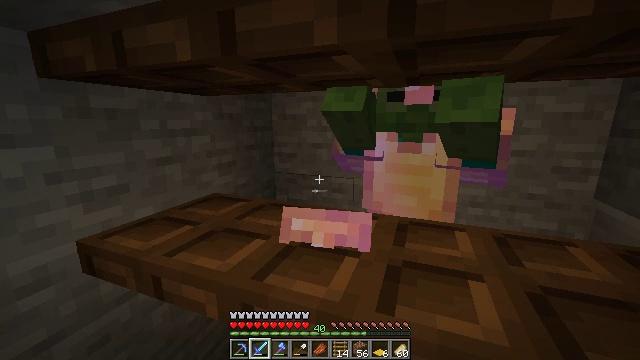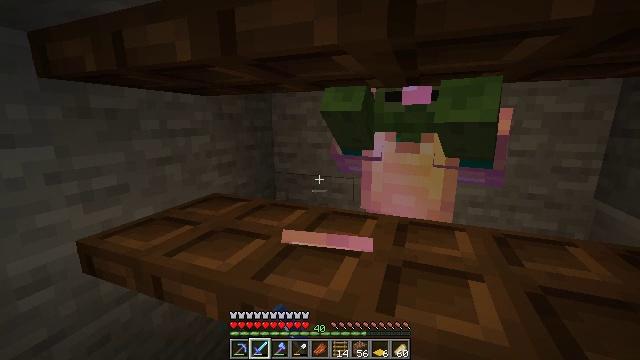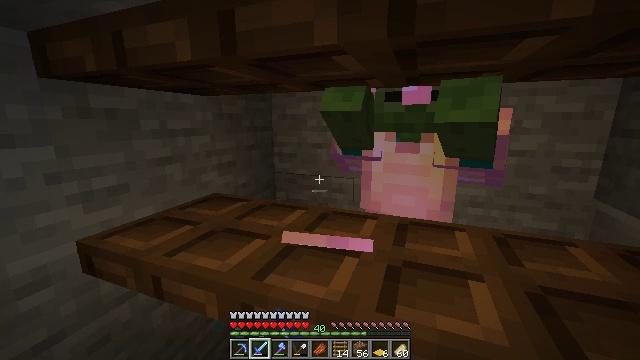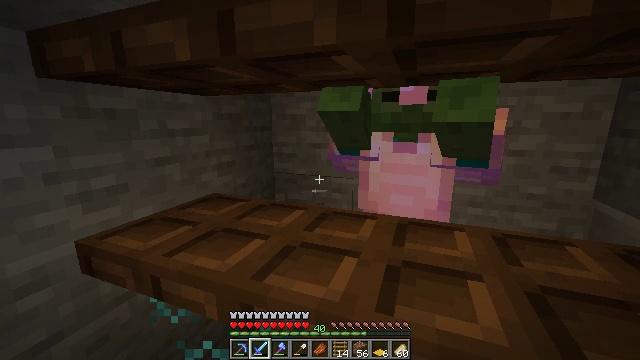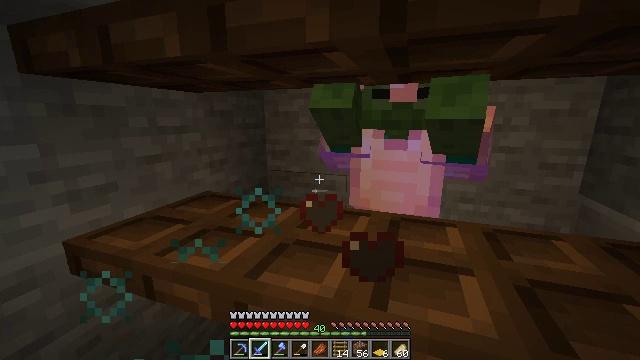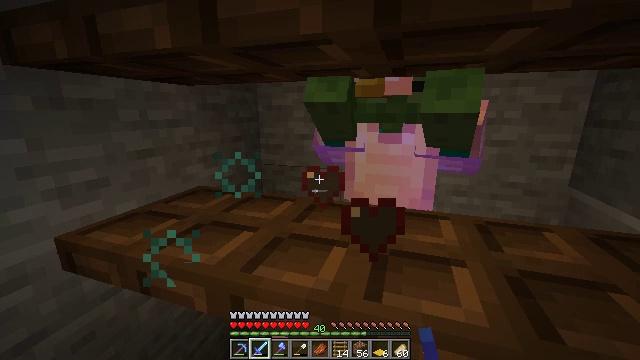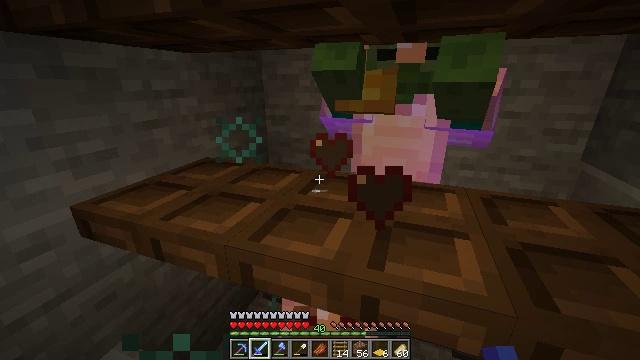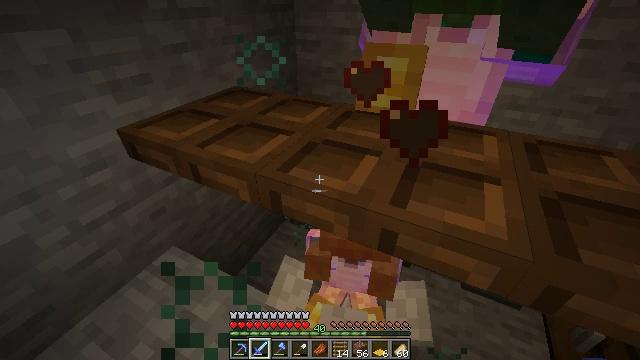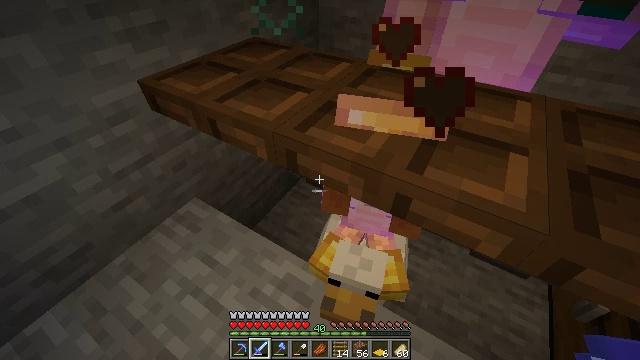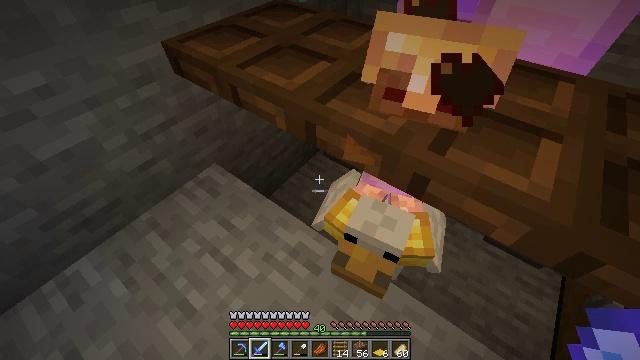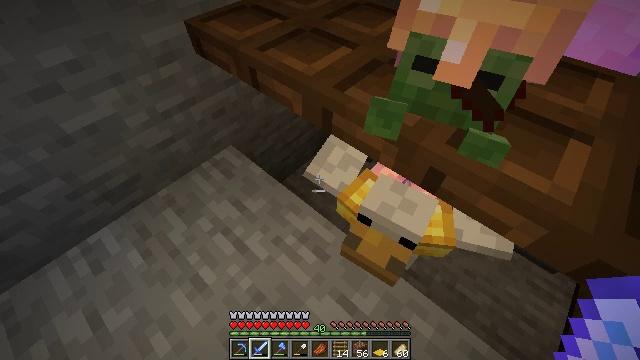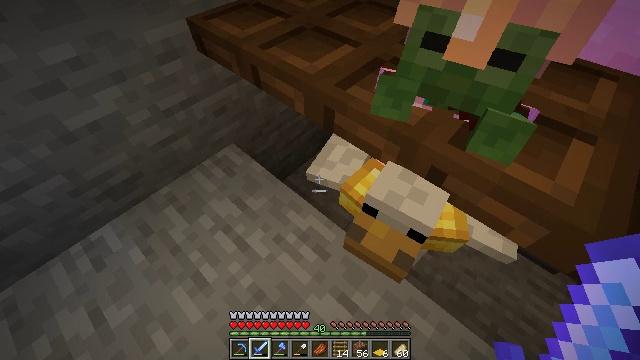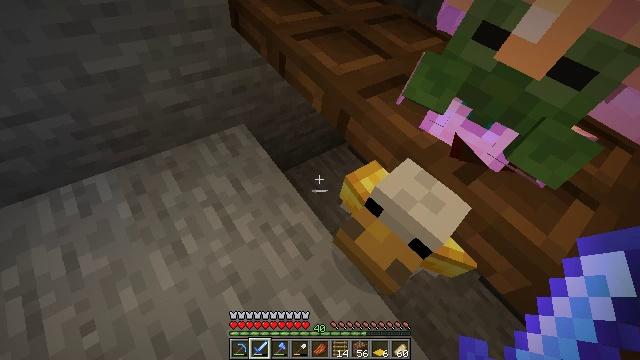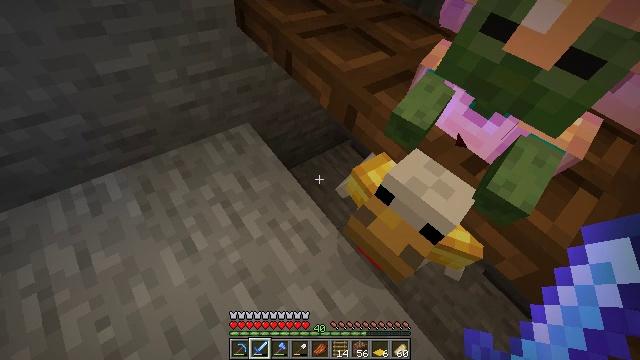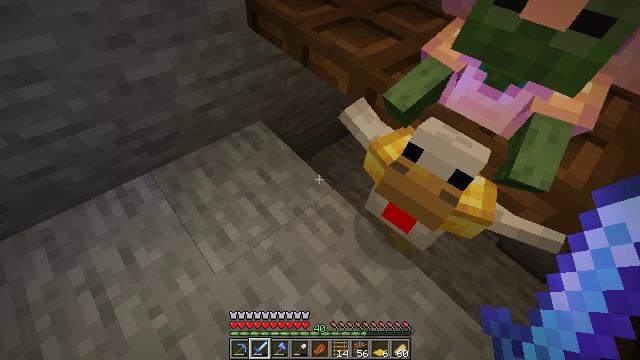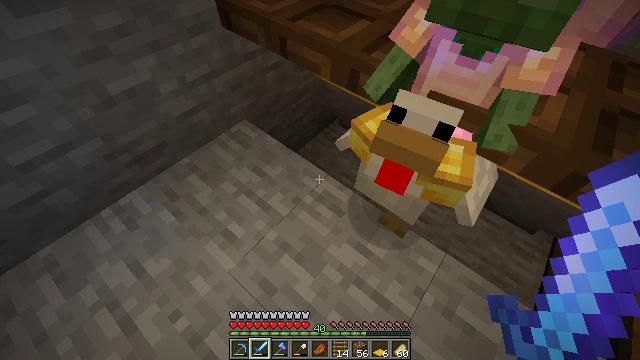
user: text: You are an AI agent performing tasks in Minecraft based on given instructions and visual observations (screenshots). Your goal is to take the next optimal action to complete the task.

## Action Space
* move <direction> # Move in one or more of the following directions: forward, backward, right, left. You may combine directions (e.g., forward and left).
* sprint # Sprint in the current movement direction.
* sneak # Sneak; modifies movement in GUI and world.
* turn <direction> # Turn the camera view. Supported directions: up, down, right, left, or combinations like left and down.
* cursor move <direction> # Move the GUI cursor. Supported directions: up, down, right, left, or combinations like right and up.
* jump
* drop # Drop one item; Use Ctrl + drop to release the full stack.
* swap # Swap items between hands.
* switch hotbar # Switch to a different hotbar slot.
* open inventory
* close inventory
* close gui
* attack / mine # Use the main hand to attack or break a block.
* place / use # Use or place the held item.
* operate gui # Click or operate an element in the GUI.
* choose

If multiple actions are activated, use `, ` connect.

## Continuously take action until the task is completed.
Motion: motion action
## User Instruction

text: Kill the chicken.
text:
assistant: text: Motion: no_op
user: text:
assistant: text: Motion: no_op
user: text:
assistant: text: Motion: no_op
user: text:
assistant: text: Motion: turn right
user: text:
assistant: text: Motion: turn right and down
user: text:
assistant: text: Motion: turn left and down
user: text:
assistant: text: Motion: turn left and down
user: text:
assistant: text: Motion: turn left and down
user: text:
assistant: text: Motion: turn left and down
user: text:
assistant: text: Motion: turn left and down
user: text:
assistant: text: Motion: no_op
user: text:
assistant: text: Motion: no_op
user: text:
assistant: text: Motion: no_op
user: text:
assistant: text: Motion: no_op
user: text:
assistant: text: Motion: turn right
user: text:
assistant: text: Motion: turn right and down
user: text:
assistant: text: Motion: turn right, attack / mine
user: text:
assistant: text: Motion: attack / mine
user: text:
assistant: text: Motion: turn down, attack / mine
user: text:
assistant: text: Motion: turn right, attack / mine
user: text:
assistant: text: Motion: turn right and up
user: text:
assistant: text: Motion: no_op